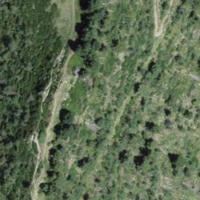
EUNIS habitat code: 31
Species observed at this site:
Juniperus communis